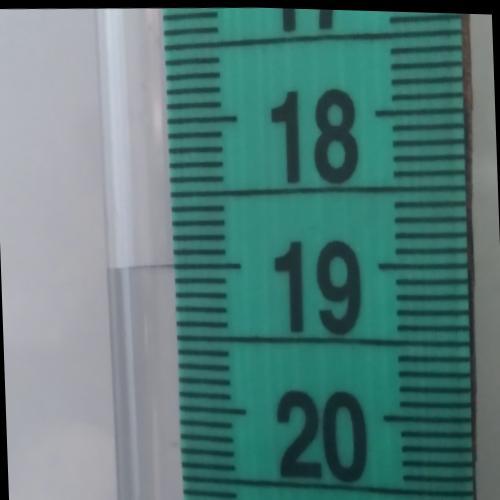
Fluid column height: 19.0 cm